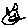
Label: cat